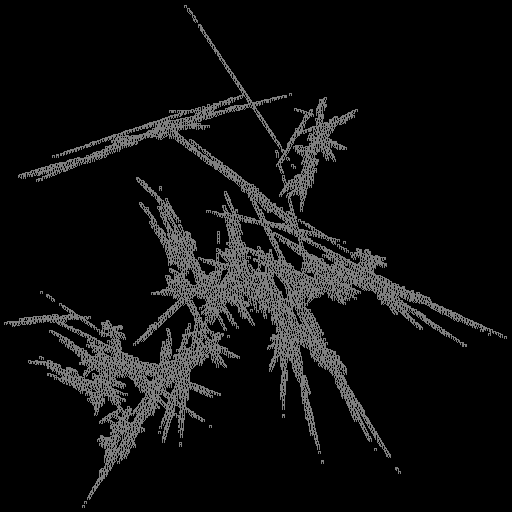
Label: groundpine